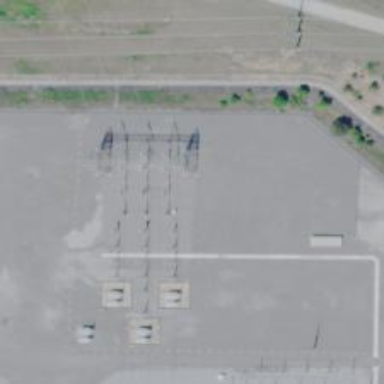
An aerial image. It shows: Lattice structure tower used for power distribution.